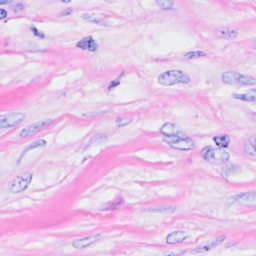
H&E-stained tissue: Breast